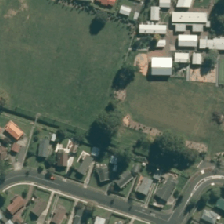
Land cover: urban_parkland